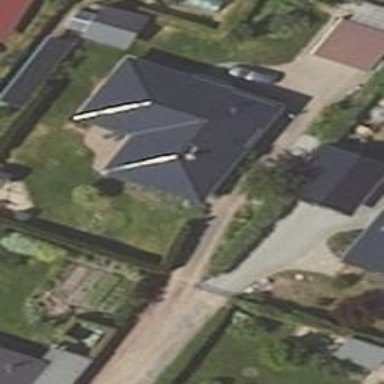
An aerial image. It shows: Simple and straightforward house.